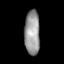
Tissue: lung
Cell type: Endothelial cells
Senescence score: 0.551
Nuclear area (px): 662
Mean DAPI intensity: 153.091